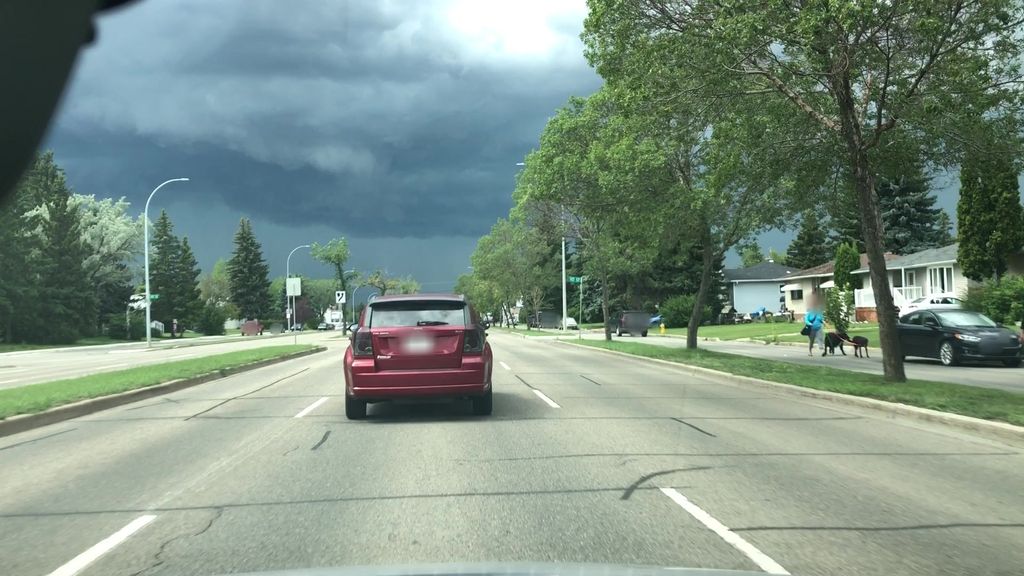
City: edmonton